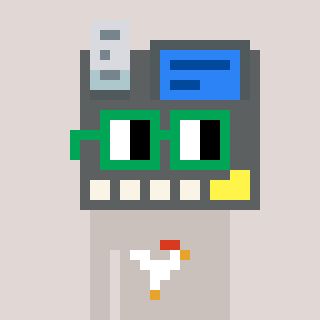
a pixel art character with square green glasses, a cash register-shaped head and a foggrey-colored body on a warm background